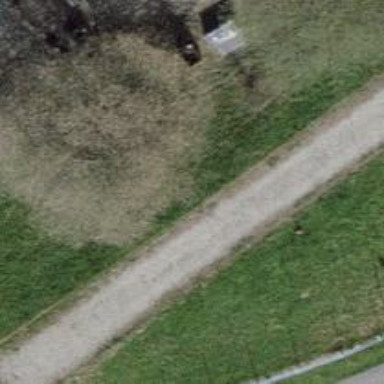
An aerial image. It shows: Service road with pebblestone surface.